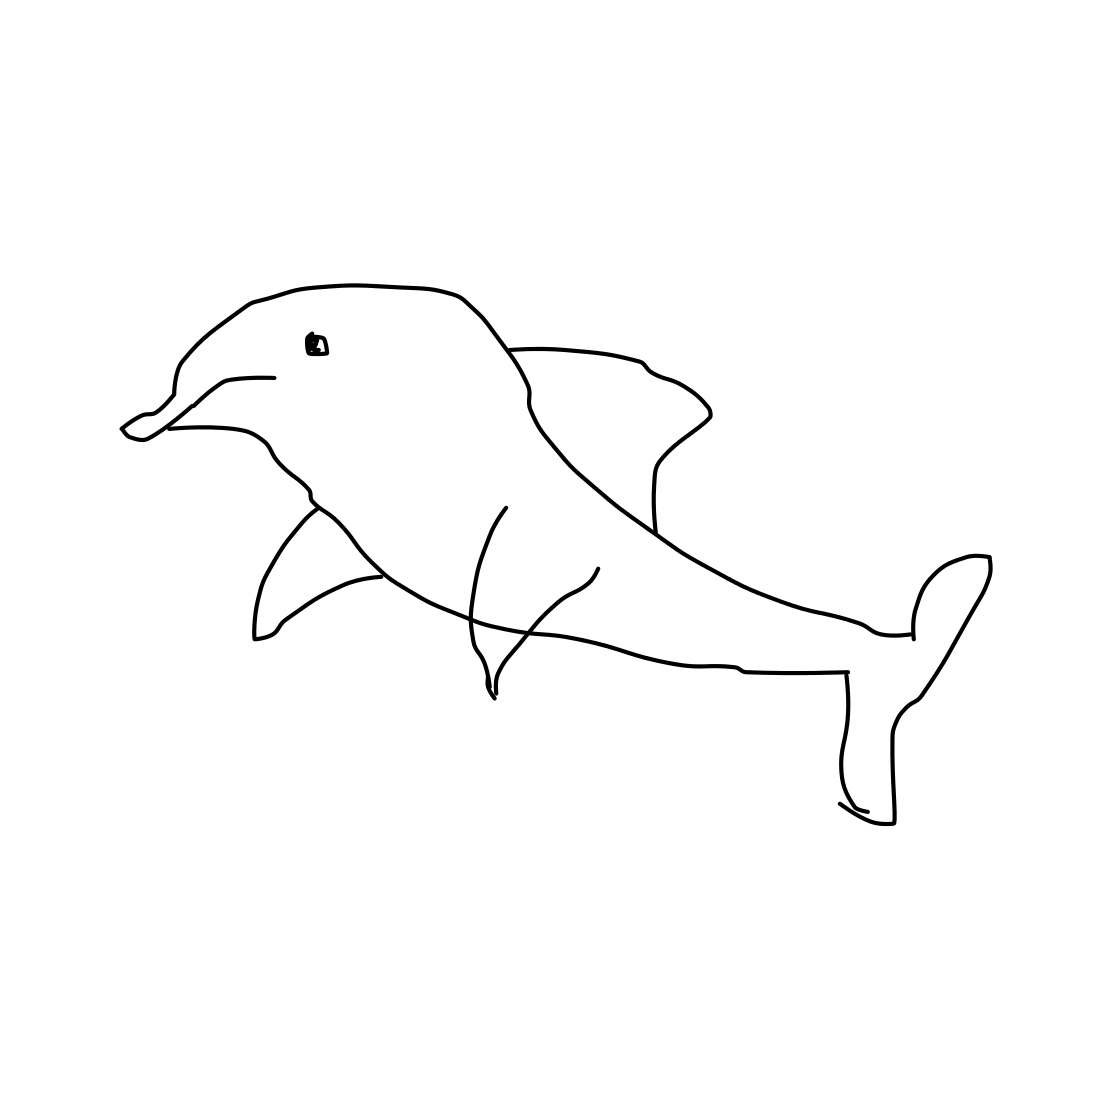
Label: dolphin